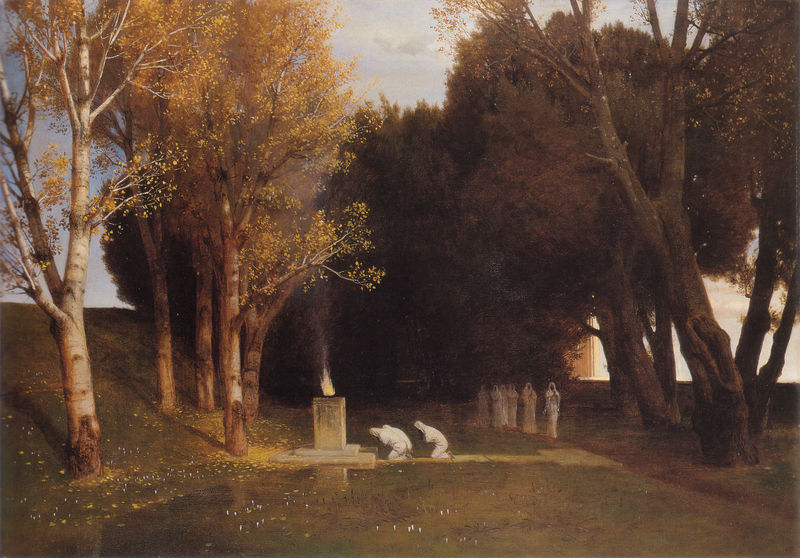
Titel: Der Heilige Hain
Künstler: Arnold Böcklin
Standort: Basel
Institution: Kunstmuseum
Schlagwörter: baum, blätter, feuer, gemälde, gott, gruppe, himmel, laub, schatten, umhang, wasser, weiß, wolken, baumstämme, bäume, fluss, frauen, gelb, grün, landschaft, menschen, ocker, teich, ufer, blumen, braun, hell, licht, männer, säule, park, rasen, weg, wiese, symbolismus, tod, trauer, birke, birken, feld, natur, spiegelung, stamm, rauch, kutte, mantel, gewänder, blatt, wald, landschft, zwei, hang, allee, herbst, steg, stämme, baumkronen, schimmer, flamme, spaziergang, denkmal, knien, beten, gebet, altar, gestalten, grab, böcklin, knieend, feuerbach, andacht, priester, weihrauch, hain, verbeugung, prozession, atmosphäre, tempel, opfer, dorisch, gedenken, heilig, trauern, khnopff, vermummt, ritus, bläter, kapuzen, brandopfer, beter, heidnisch, ewiges licht, feur, arnold, heiliger hain, opfern, kultstätte, lärchen, ewänder, druiden, ehrpreisung